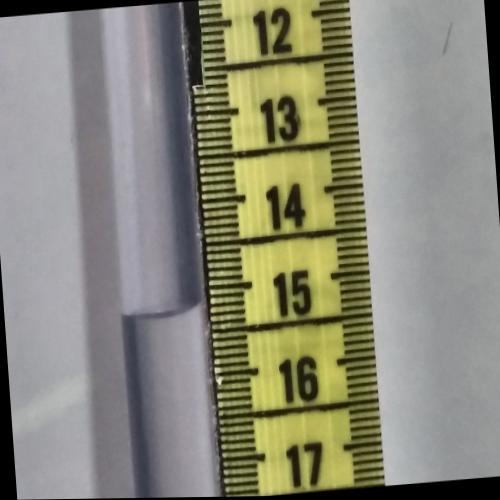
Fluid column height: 15.2 cm